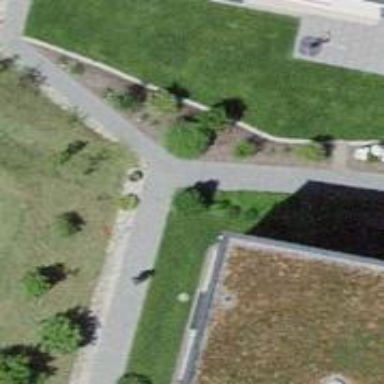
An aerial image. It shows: Path made of paving stones.